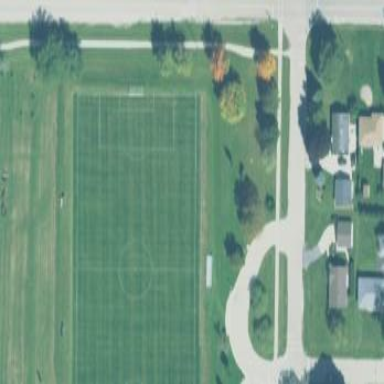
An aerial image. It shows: Soccer pitch designated for leisure and sports activities.